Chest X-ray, PA view. Patient: 54 years old, sex M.
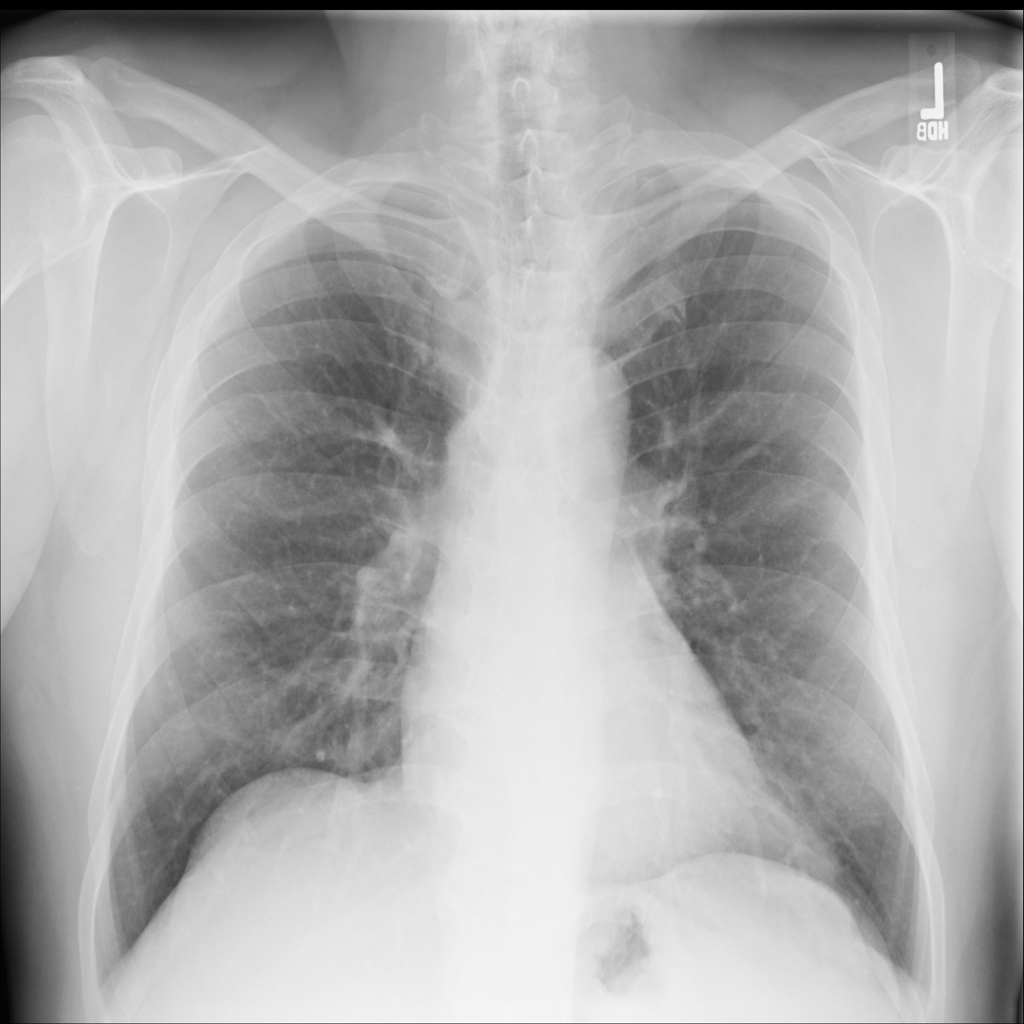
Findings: No Finding